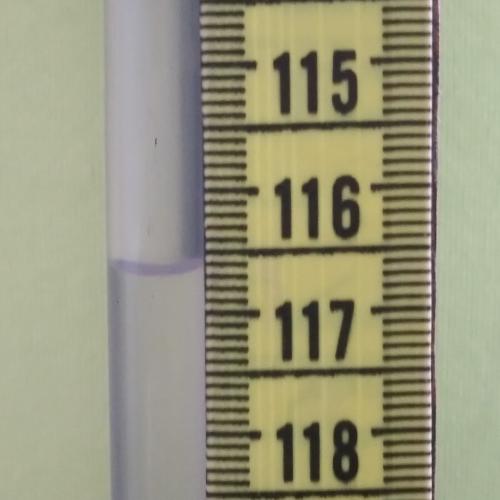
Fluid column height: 116.6 cm